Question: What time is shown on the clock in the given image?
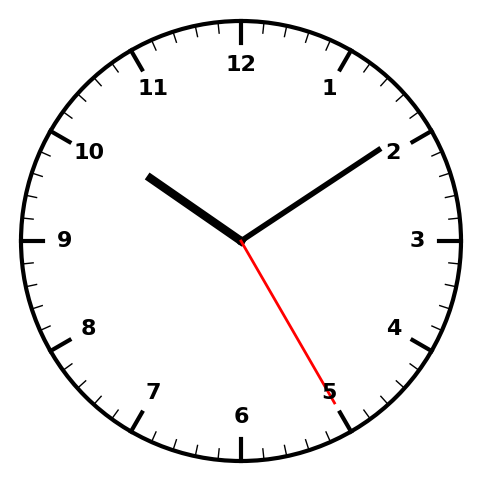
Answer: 10:09:25